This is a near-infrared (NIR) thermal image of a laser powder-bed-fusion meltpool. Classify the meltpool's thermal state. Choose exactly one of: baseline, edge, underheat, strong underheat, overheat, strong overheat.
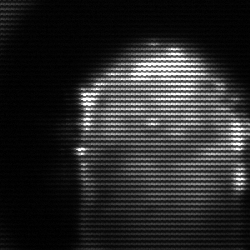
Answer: baseline